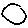
Label: circle